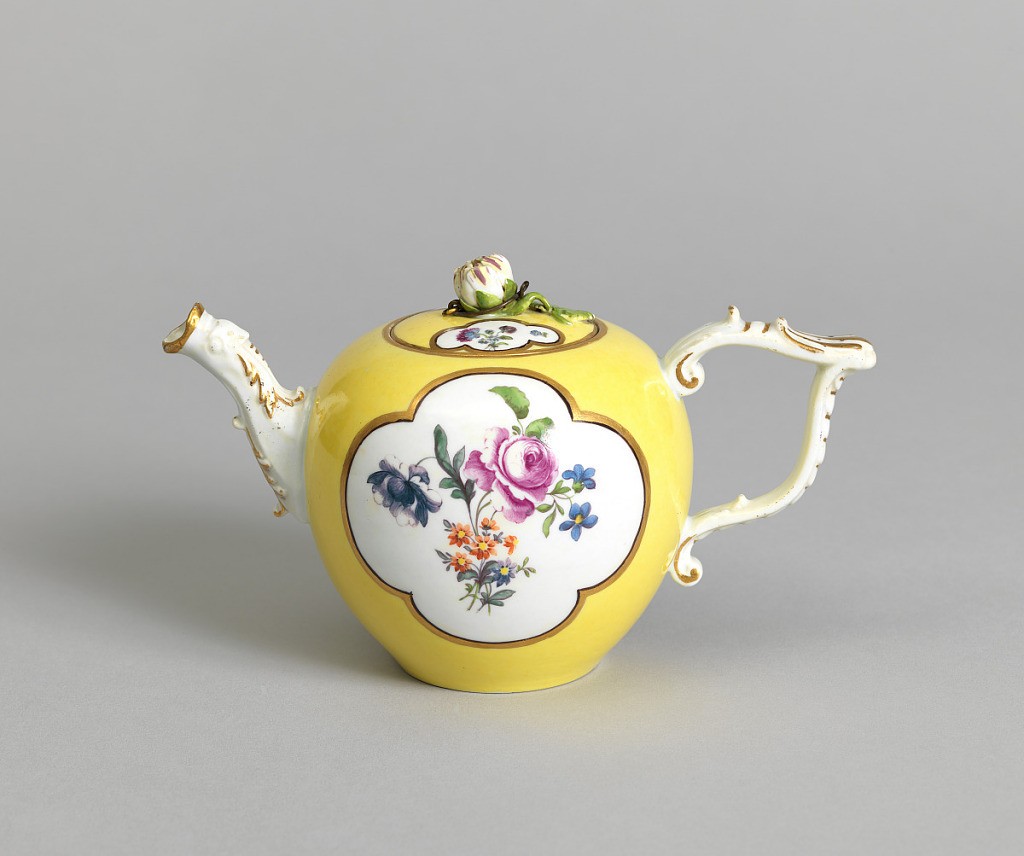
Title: Teapot
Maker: Meissen Porcelain Manufactory, German, active from 1710 to the present
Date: mid- 18th century
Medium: hard paste porcelain, vitreous enamel, gold
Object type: teapot
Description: Globular body, scrolled strap handle; spout terminating in a dog's head; cover with flower in high relief, round the base of which is a metal ring.  Body yellow, with two shaped panels outlined in gold and black bands, of white reserve with bouquets of flowers; smaller panels on cover.